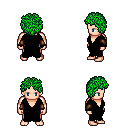
a pixel art fantasy rpg character, male body template, human, light skin, black robe, magenta pants, green curly afro hairstyle, leather bracers, four views (front, back, left, right), 2x2 character sprite sheet, small pixel art, hard edges, no anti-aliasing